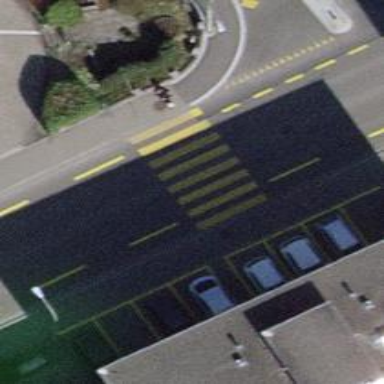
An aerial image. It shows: Uncontrolled zebra crossing on the road.